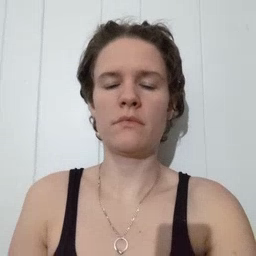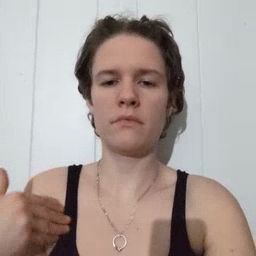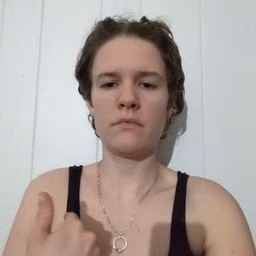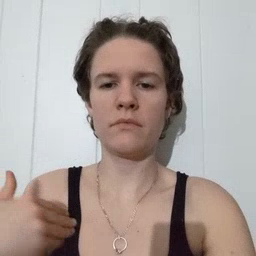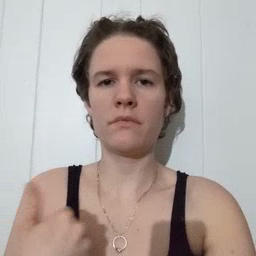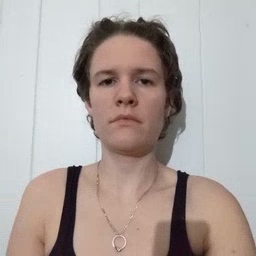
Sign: animal